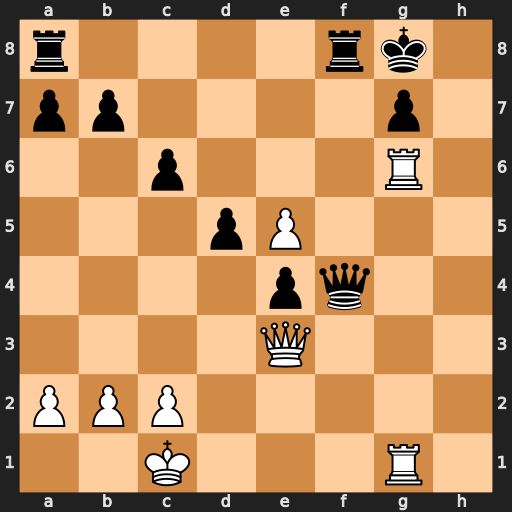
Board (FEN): r4rk1/pp4p1/2p3R1/3pP3/4pq2/4Q3/PPP5/2K3R1
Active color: w
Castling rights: -
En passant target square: -
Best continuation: Rxg7+ Kh8 Rg8+ Kh7 Qxf4